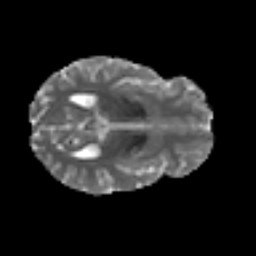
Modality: MD
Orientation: axial
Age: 40
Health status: ill
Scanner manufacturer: philips
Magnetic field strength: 3 T
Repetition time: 9 s
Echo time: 0.127 s